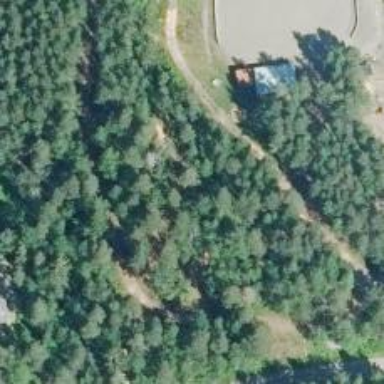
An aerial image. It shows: Disc golf course for leisure activity.